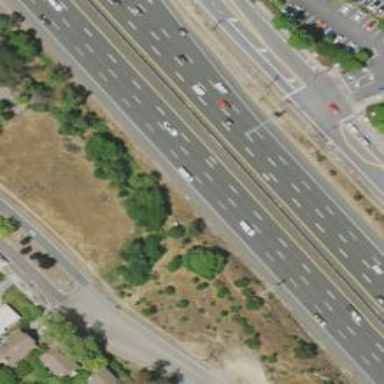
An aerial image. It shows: Motorway junction.